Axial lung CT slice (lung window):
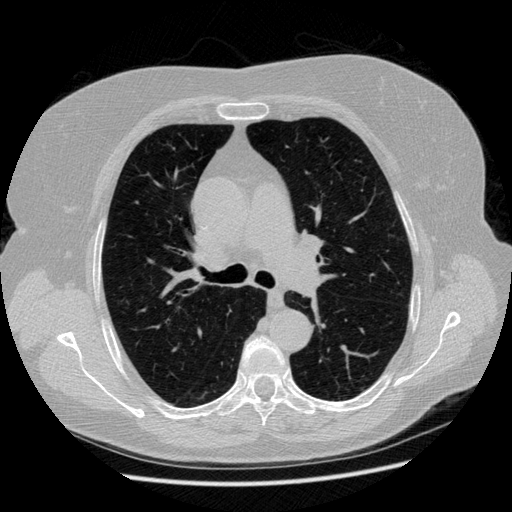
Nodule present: no